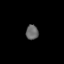
Tissue: lung
Cell type: Epithelial cells
Senescence score: 0.1668
Nuclear area (px): 179
Mean DAPI intensity: 104.855